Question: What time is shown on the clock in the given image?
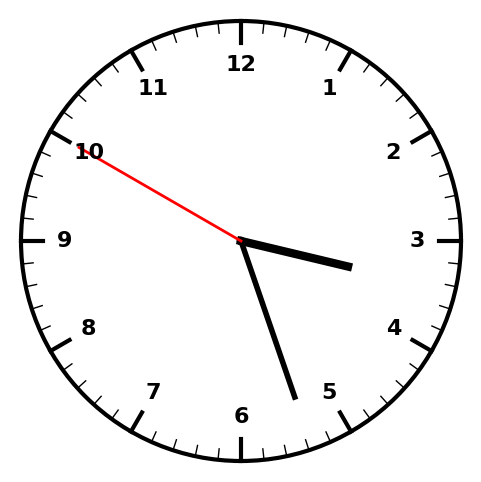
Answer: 03:26:50